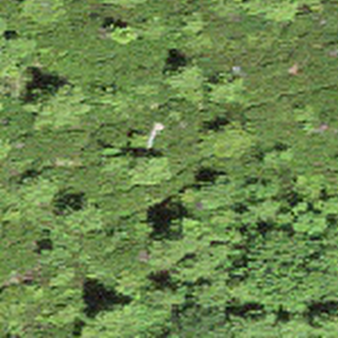
Label: other